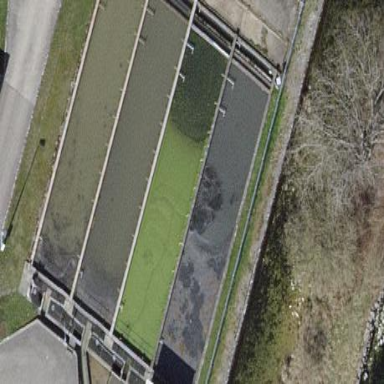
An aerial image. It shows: Retention basin with water.